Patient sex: M
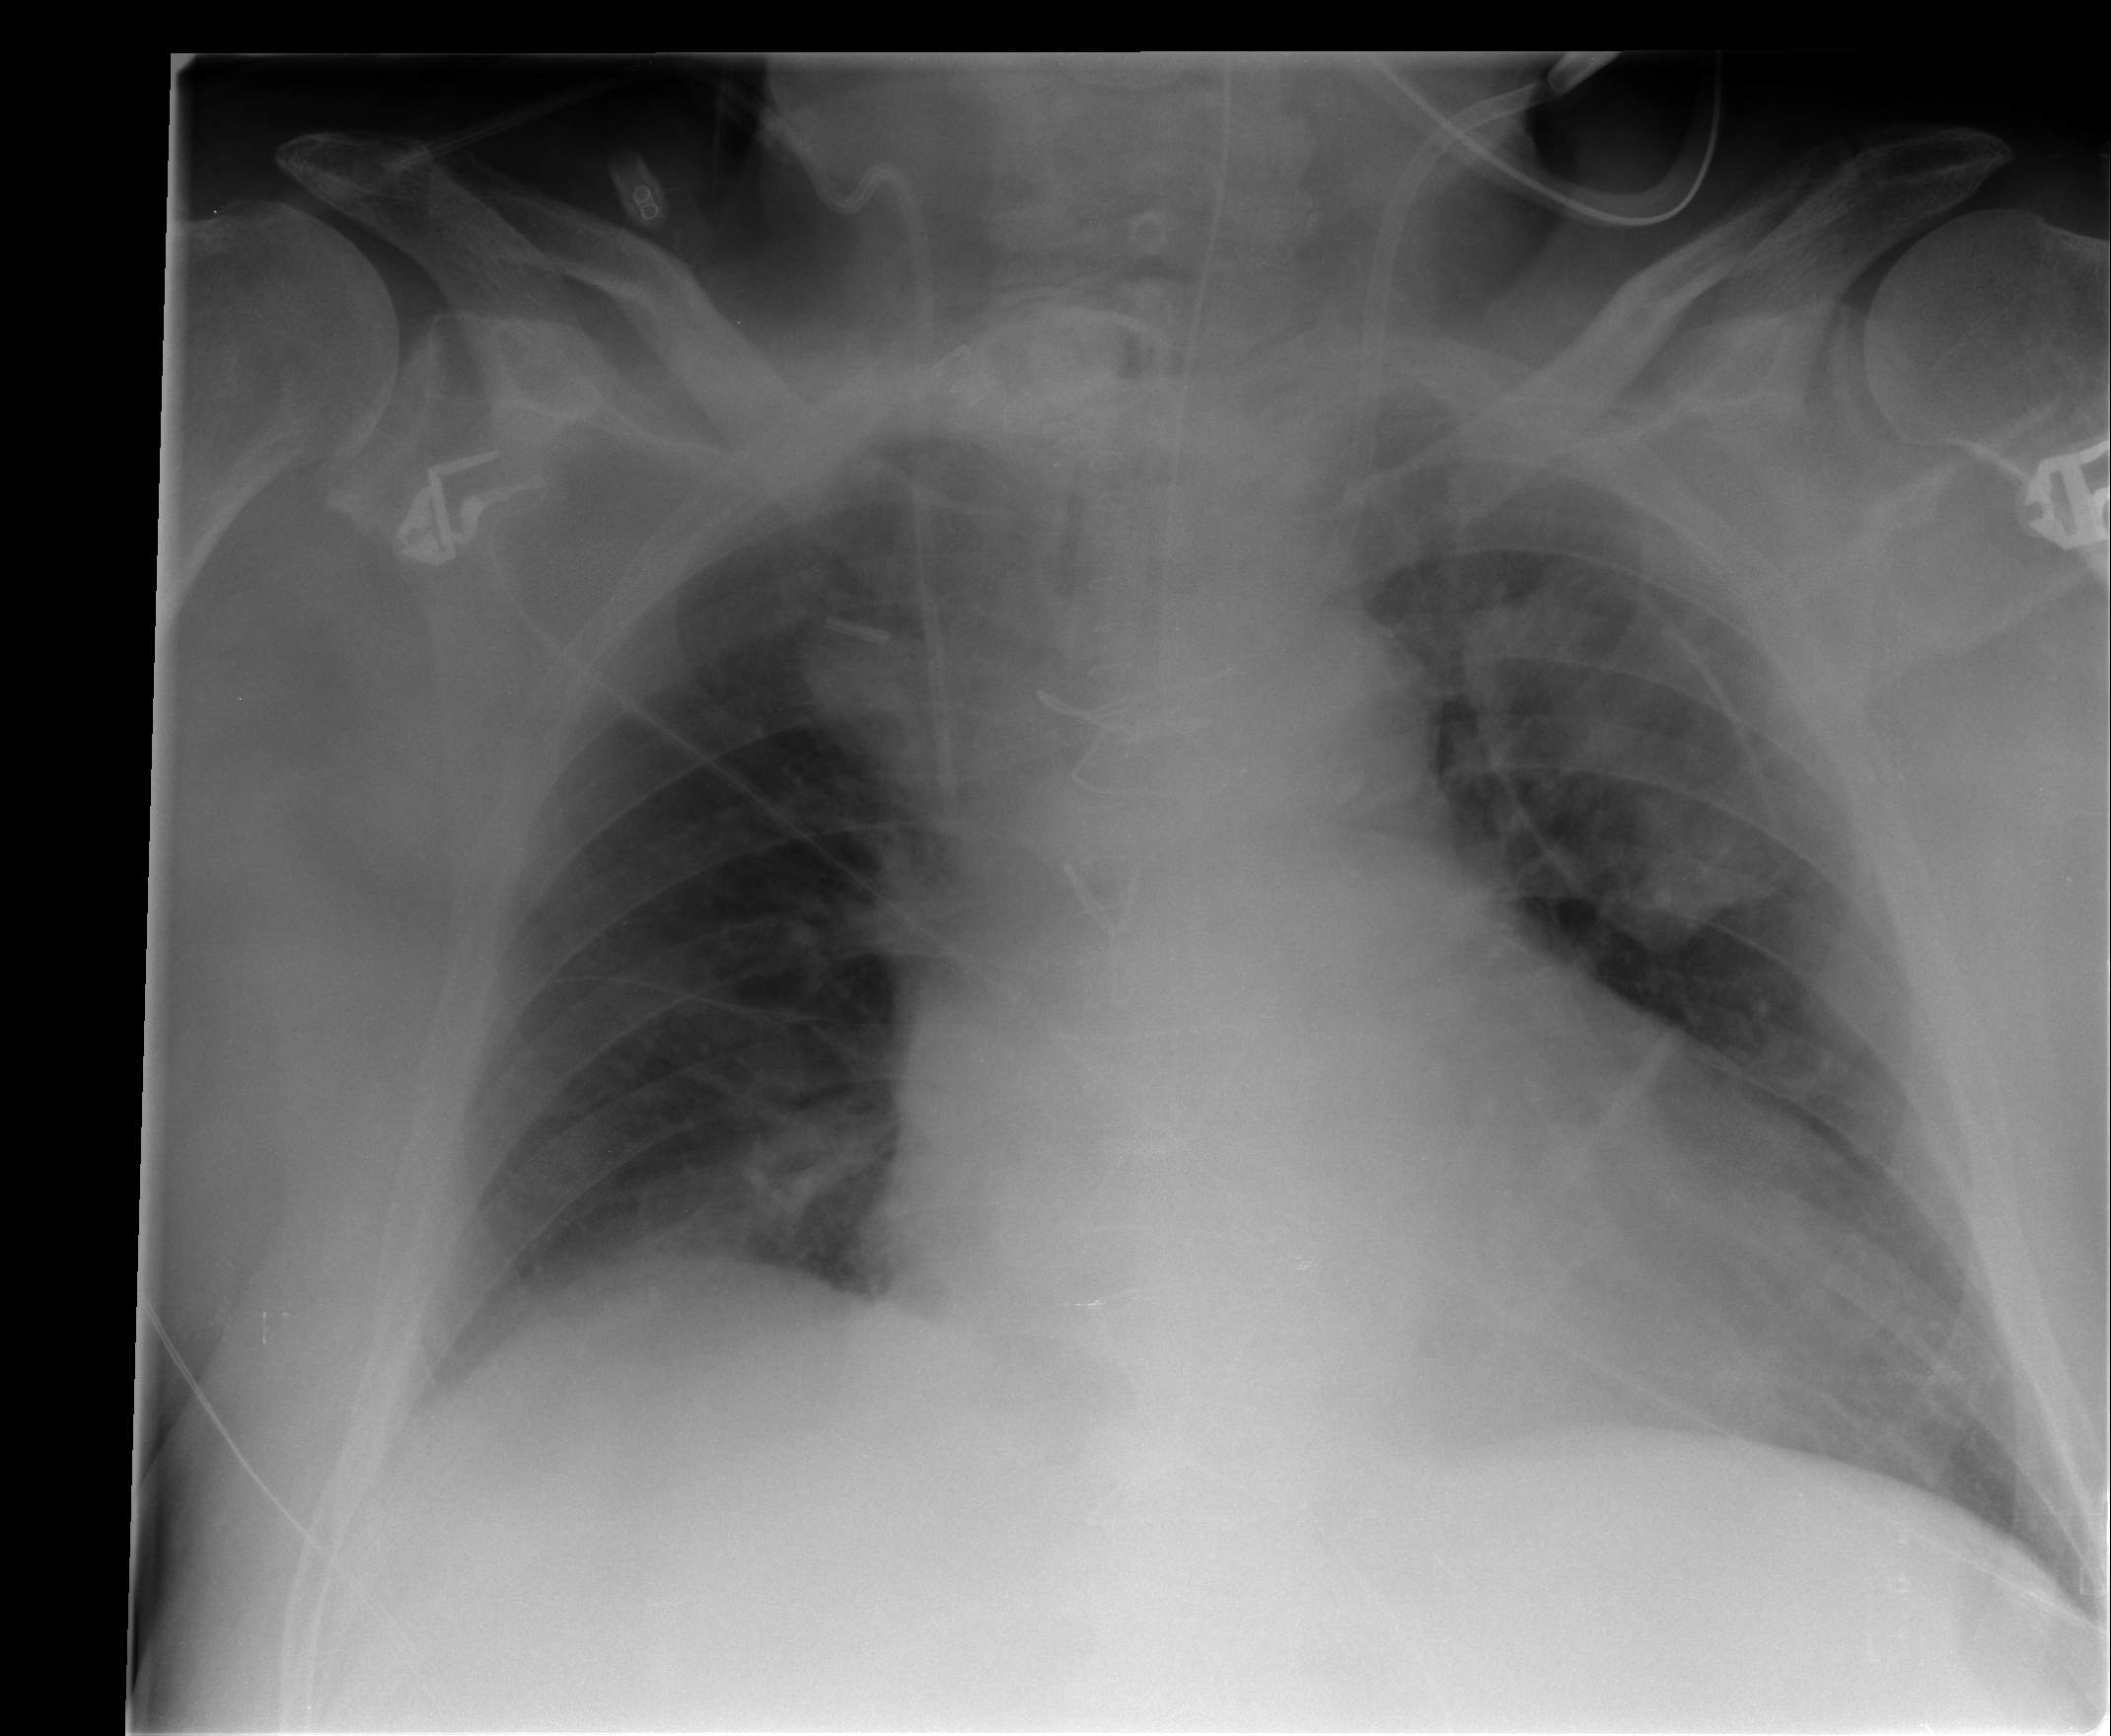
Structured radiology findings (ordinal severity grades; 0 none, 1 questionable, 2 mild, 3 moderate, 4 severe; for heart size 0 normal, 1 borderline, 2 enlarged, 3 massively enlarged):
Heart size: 2
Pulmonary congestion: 1
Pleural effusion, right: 0
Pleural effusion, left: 0
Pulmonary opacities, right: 0
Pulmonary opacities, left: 0
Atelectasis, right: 2
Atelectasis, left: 2